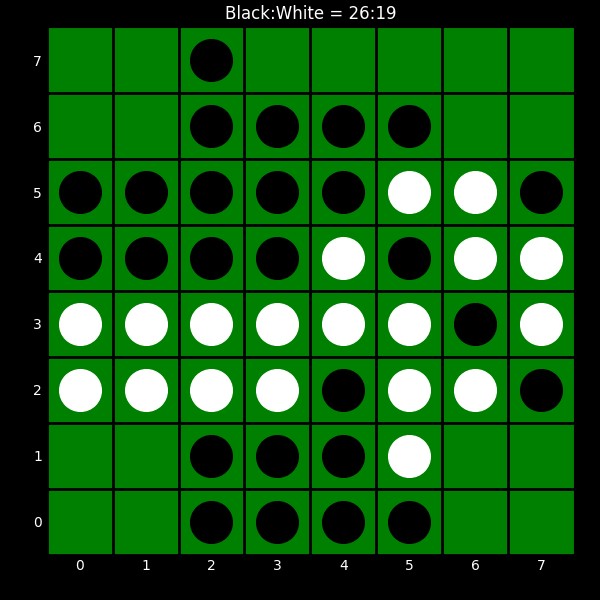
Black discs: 26
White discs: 19